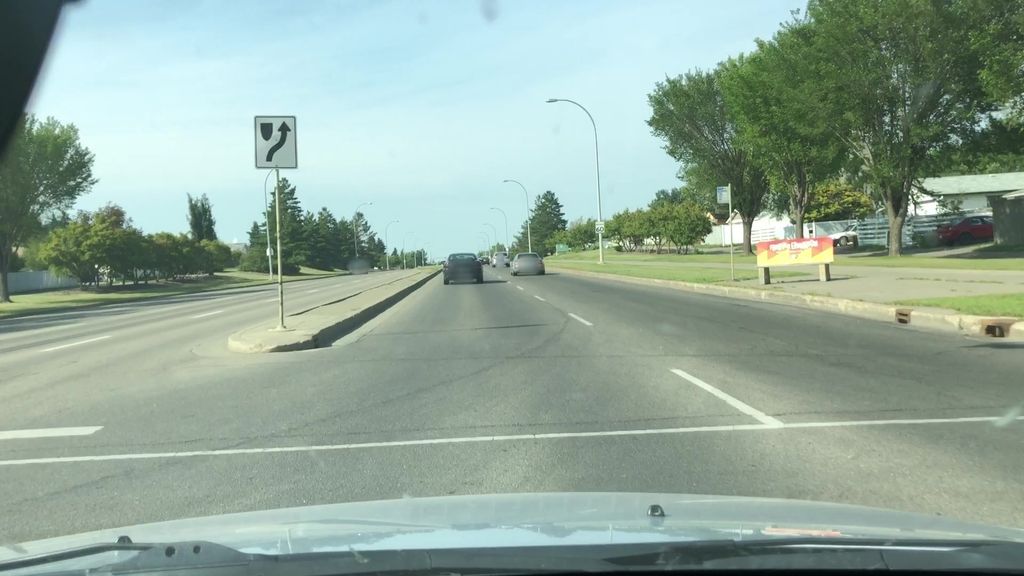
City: edmonton